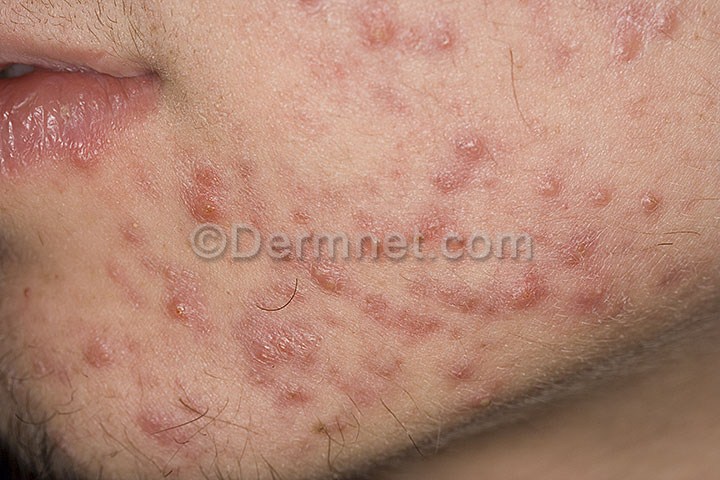
Disease: Acne and Rosacea Photos